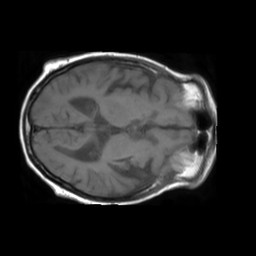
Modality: T1w
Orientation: axial
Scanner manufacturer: philips
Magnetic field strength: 1.5 T
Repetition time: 0.55 s
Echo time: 0.015 s